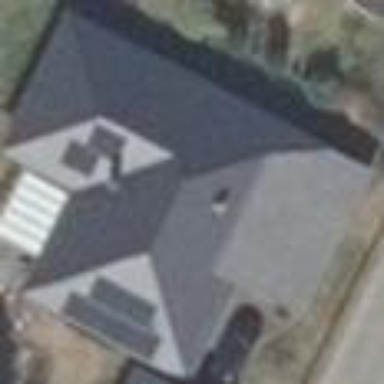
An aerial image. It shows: Residential building with hipped roof.